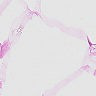
Metastatic tissue present: no